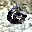
Label: 6